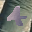
Label: 4